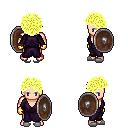
a pixel art fantasy rpg character, male body template, human, light skin, purple robe, gold greaves, gold curly afro hairstyle, gold gloves, white slippers, shield, four views (front, back, left, right), 2x2 character sprite sheet, small pixel art, hard edges, no anti-aliasing